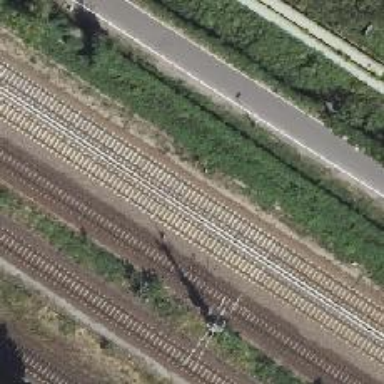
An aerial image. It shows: Railway signal.